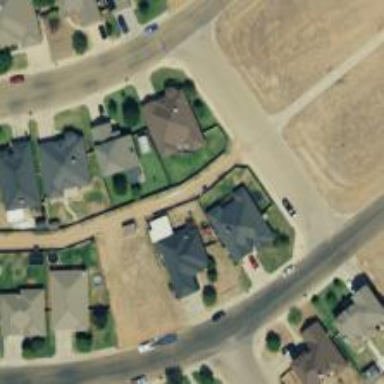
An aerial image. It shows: Alley classified as service road.